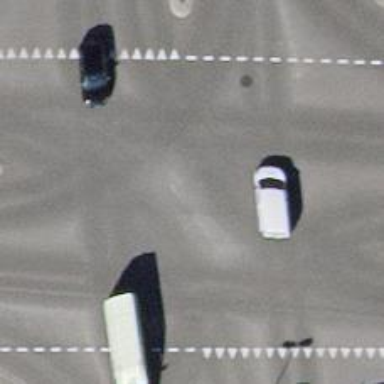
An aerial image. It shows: Road with traffic signals.